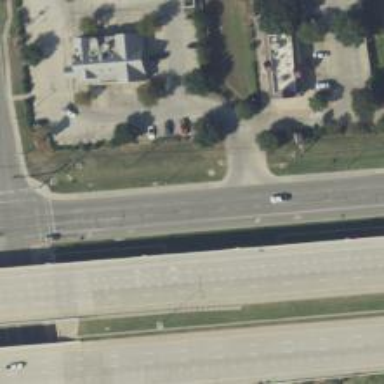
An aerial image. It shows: Secondary road with frontage road alongside.